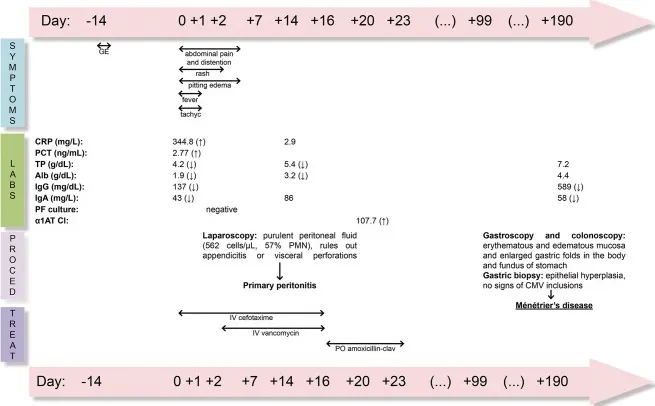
Timeline in days of clinical symptoms, laboratory findings, procedures and treatment of PP and MD.
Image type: chart (chart)